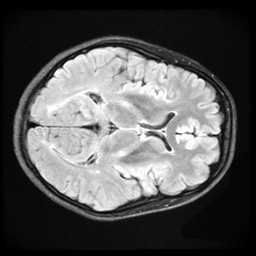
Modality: FLAIR
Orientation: axial
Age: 23
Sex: female
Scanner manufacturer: ge
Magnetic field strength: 3 T
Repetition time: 11 s
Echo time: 0.1497 s